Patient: sex F, age 68
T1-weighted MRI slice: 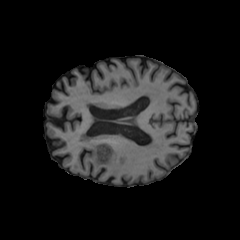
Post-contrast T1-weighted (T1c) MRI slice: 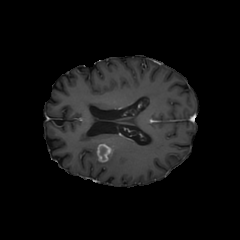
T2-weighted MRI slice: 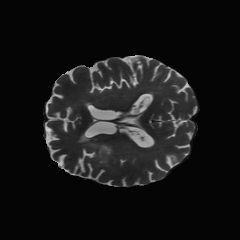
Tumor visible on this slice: yes
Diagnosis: Glioblastoma, IDH-wildtype
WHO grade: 4